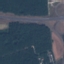
Land use / land cover: Highway